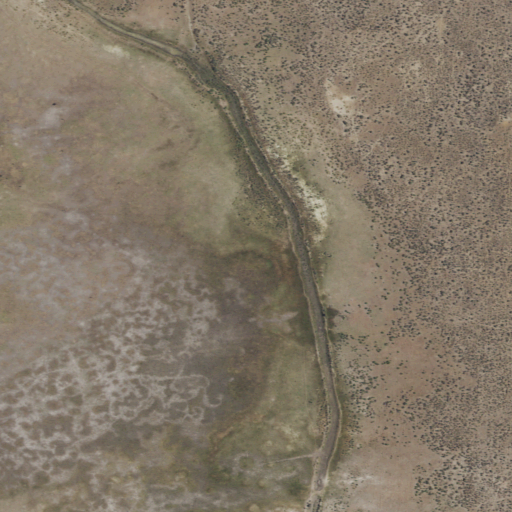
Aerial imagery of valley in California named Cold Spring Valley containing shrub, pasture, and grassland